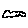
Label: cloud